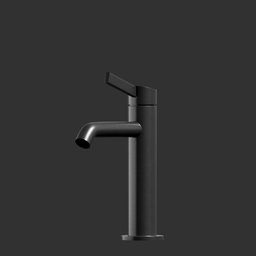
Label: appliances